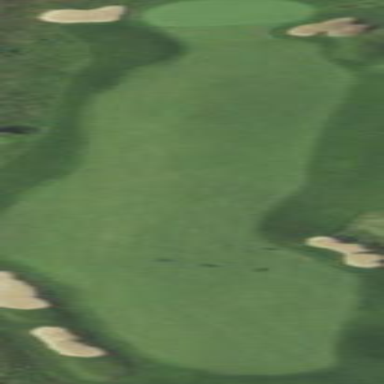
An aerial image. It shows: Golf fairway surrounded by grass.